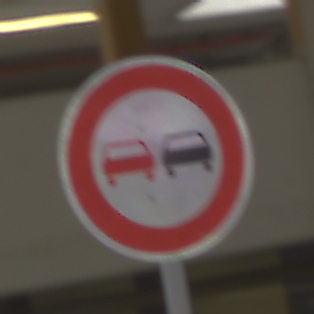
Verkehrszeichen: Ueberholverbot
Umgebung: Roofed, Urban
Tageszeit: Midday
Wetter: Overcast
Licht: Artificial
Jahreszeit: NotSpecified
Kontrast: MediumContrast